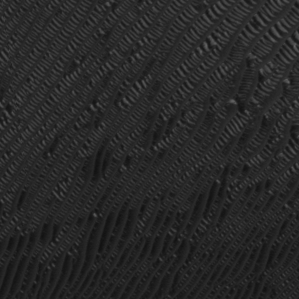
Label: frost